Field crop: maize
Growth stage: 2
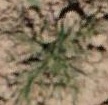
Species: salsola